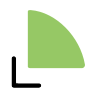
Cursor type: resize_sw
OS/theme: linux-bibata
Variant: black